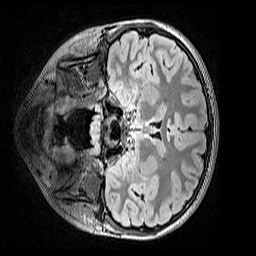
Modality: FLAIR
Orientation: coronal
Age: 13
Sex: female
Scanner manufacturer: siemens
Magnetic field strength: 3 T
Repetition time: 5 s
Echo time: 0.388 s